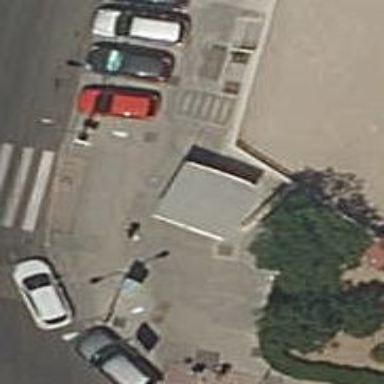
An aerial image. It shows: Kiosk shop.